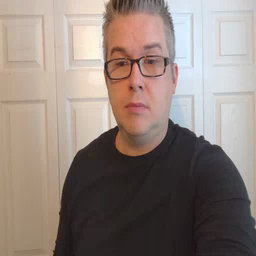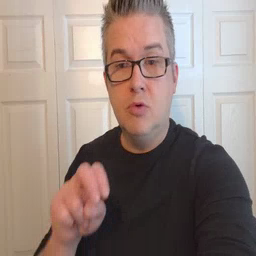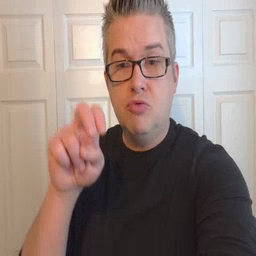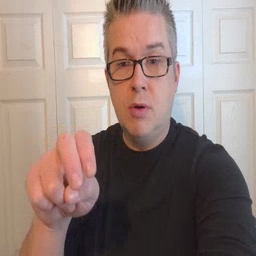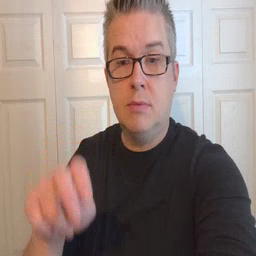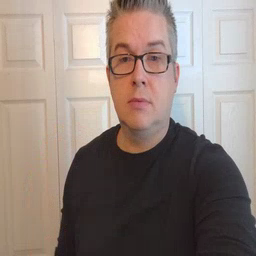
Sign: ride